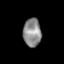
Tissue: skin
Cell type: Endothelial cells
Senescence score: 0.1998
Nuclear area (px): 501
Mean DAPI intensity: 139.078